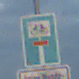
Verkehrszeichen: SackgasseRadverkehrDurchlaessig
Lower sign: HinweisGeaenderteVorfahrtVerkehrsfuehrungVerkehrsregelung3
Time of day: SunriseSunset
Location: Outdoor (Nature)
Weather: PartlyCloudy
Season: NotSpecified
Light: Natural